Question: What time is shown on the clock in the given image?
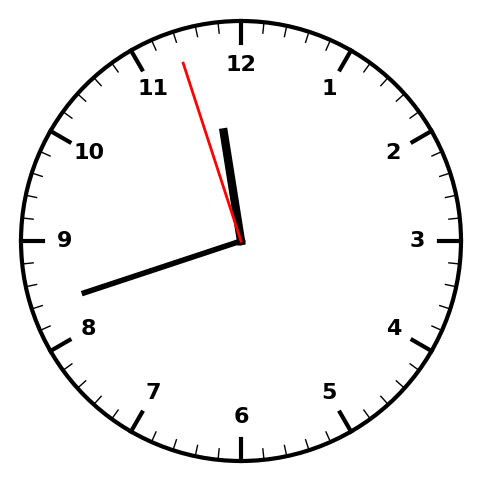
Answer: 11:41:57